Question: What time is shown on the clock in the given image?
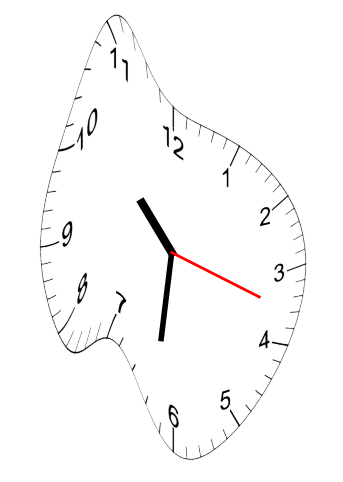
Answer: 10:31:18